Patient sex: M
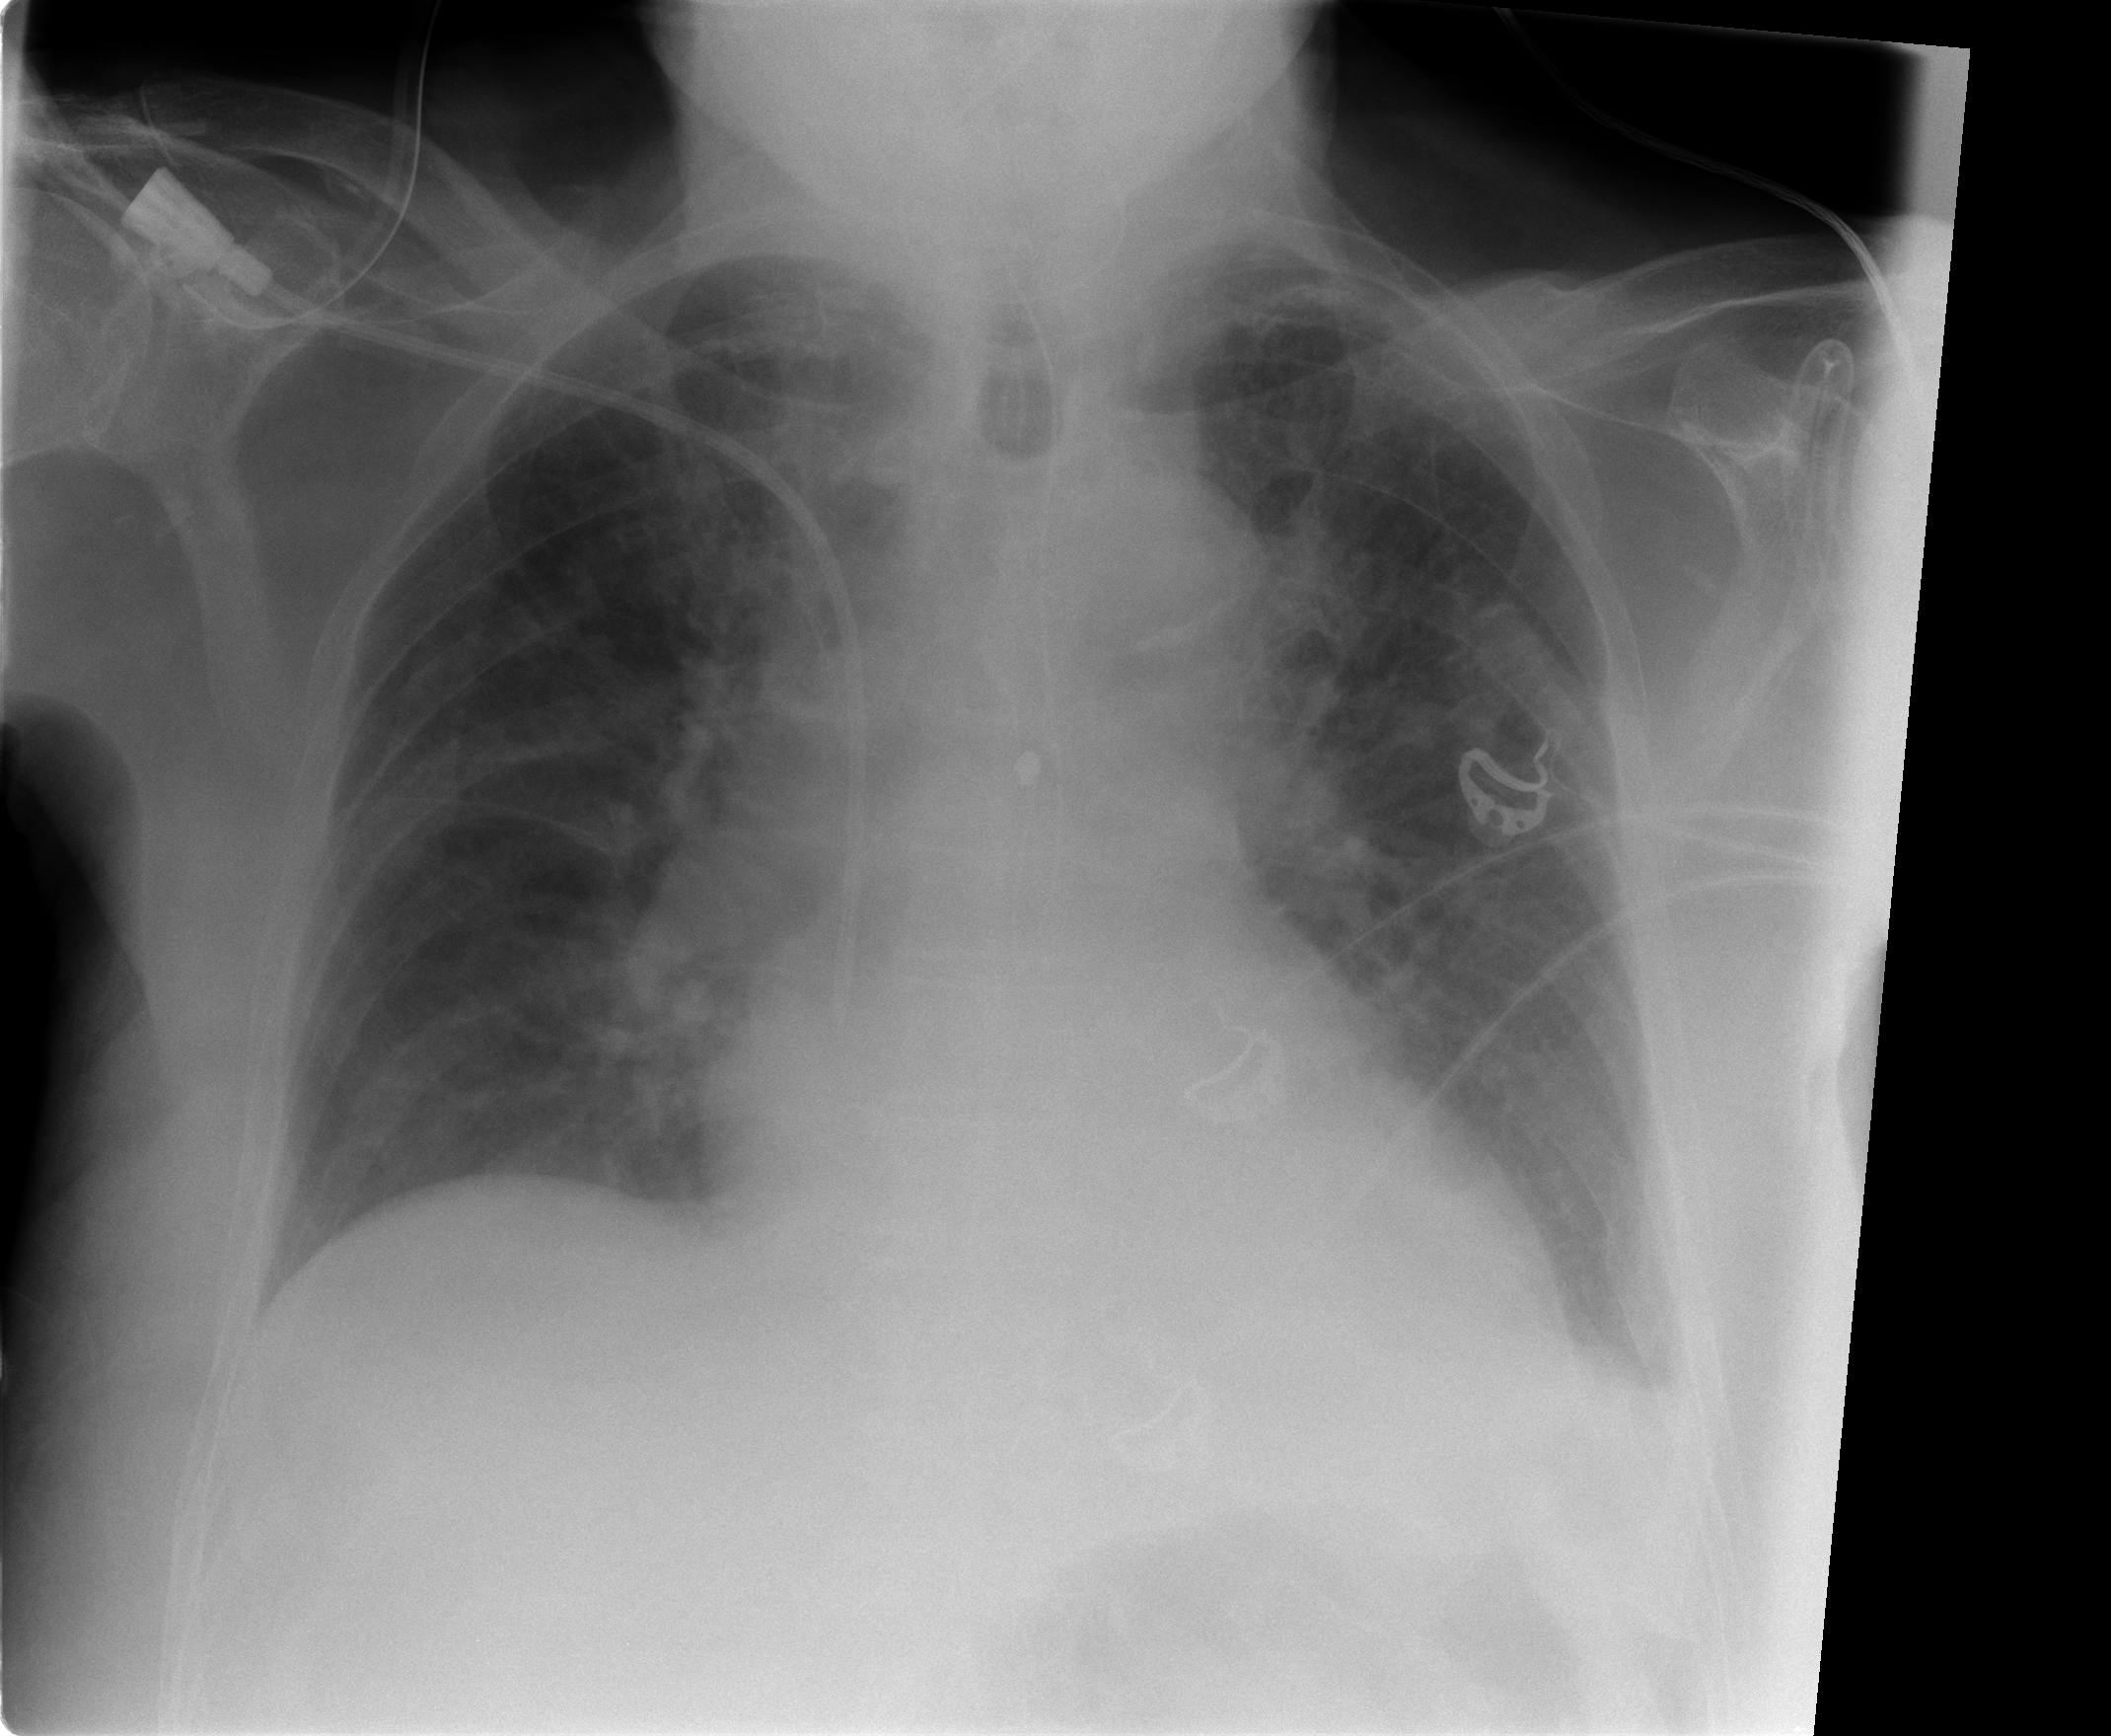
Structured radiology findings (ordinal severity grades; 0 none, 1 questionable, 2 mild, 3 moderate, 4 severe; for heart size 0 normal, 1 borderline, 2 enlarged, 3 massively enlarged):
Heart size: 1
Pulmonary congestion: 2
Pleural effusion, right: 0
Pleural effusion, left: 2
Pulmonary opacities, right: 2
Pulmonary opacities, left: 2
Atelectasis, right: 1
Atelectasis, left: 2